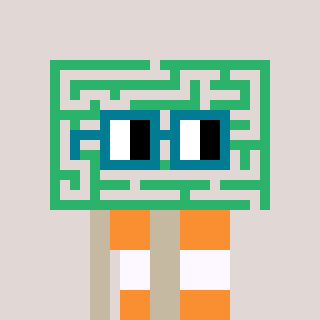
a pixel art character with square dark green glasses, a maze-shaped head and a bege-colored body on a warm background